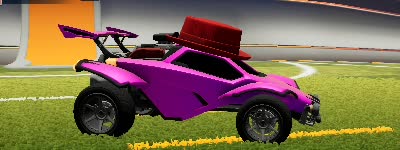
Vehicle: octane